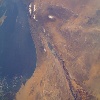
Label: land